Field crop: tomato
Growth stage: 1
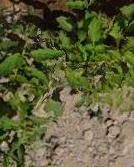
Species: tomato